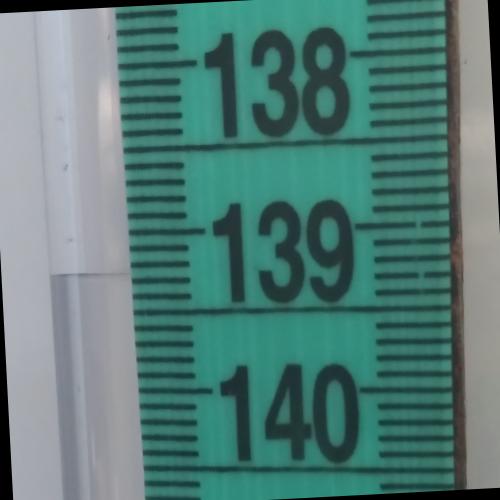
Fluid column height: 139.3 cm